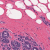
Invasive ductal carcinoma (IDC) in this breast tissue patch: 0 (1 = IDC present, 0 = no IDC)